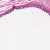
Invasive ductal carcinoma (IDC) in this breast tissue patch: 0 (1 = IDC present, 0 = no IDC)